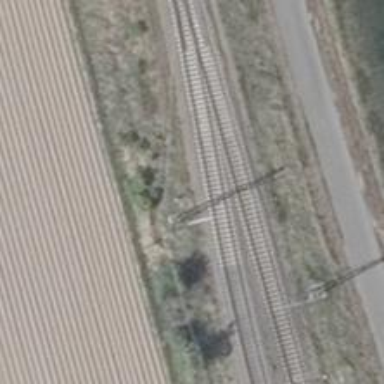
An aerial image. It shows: Railway track with contact lines for electrification.